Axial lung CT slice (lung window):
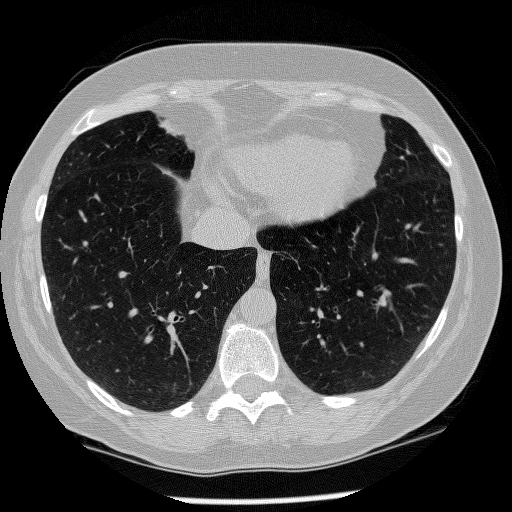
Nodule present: no